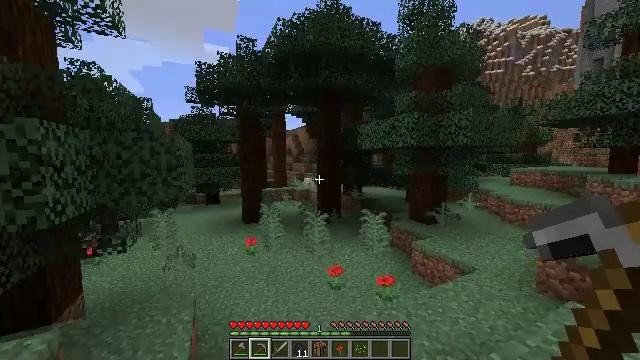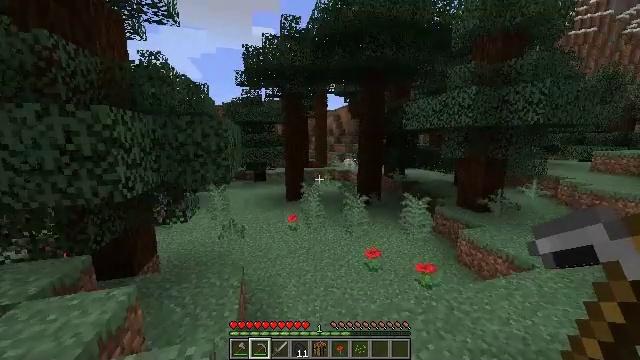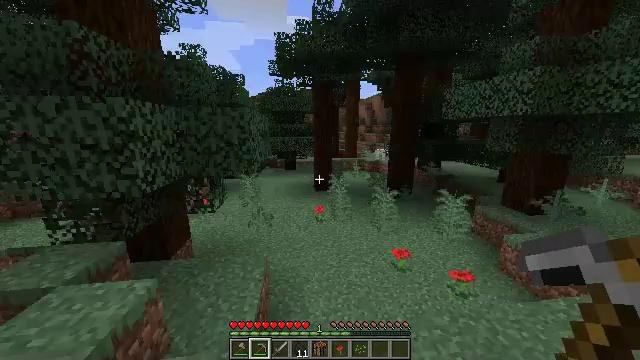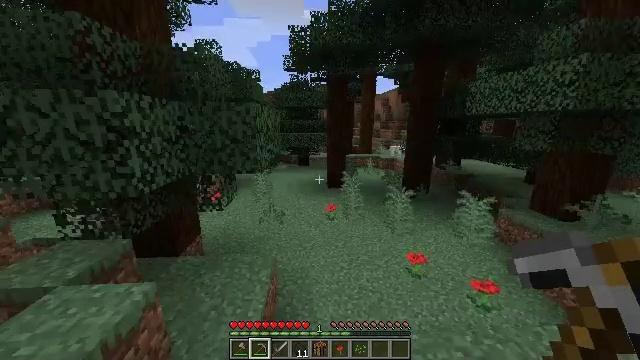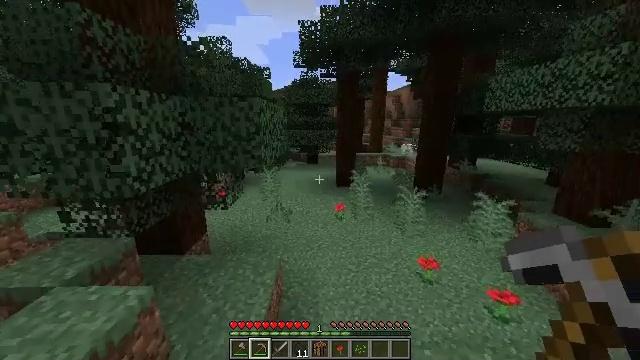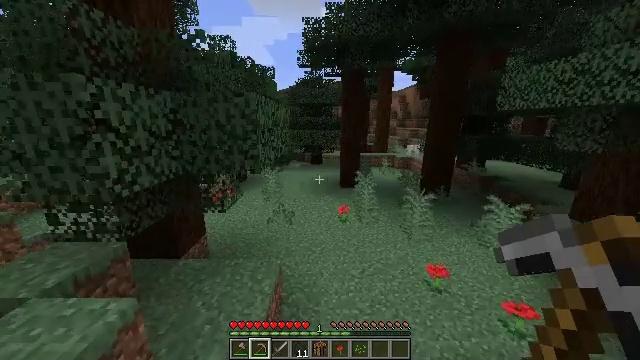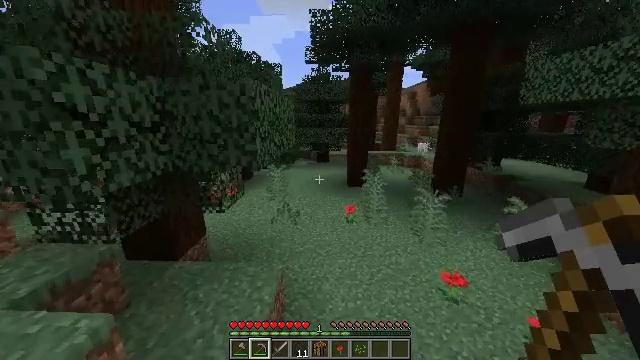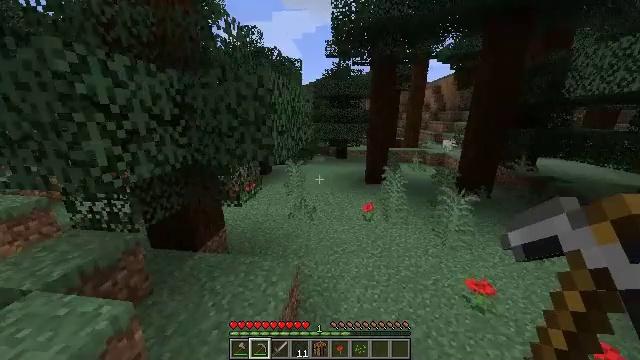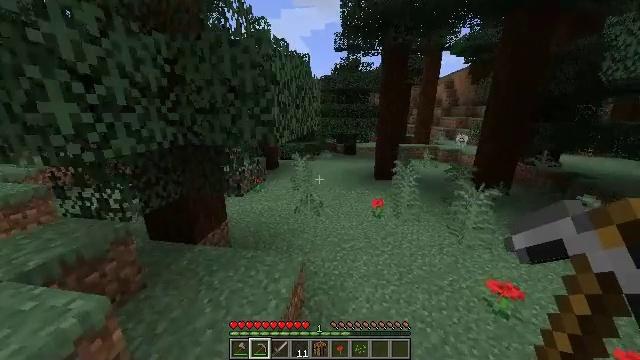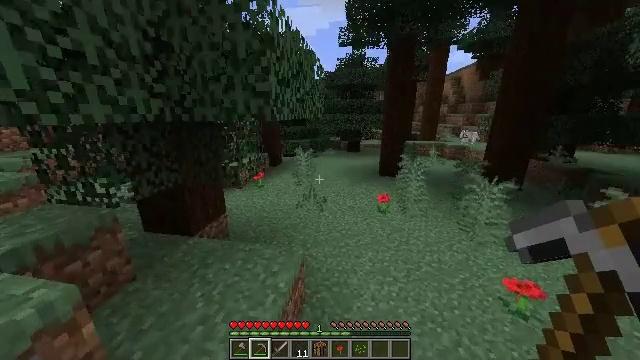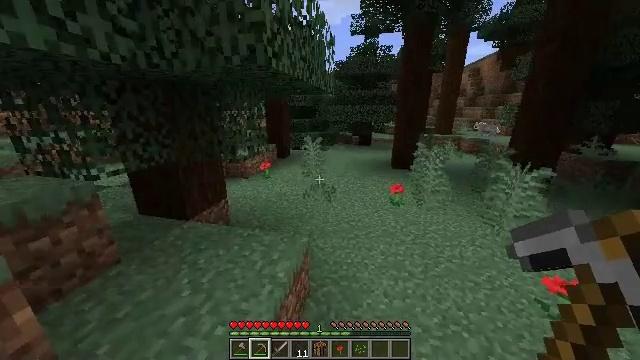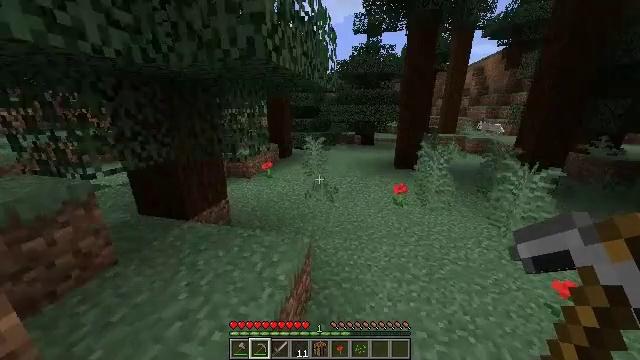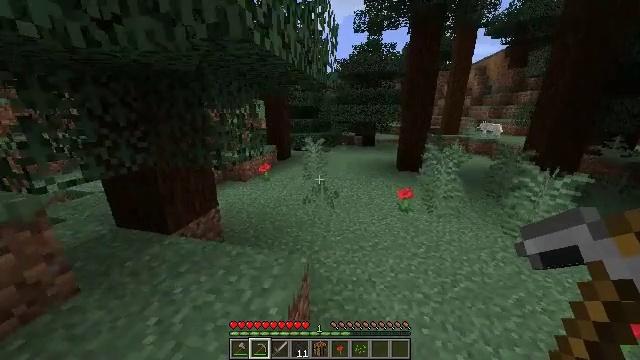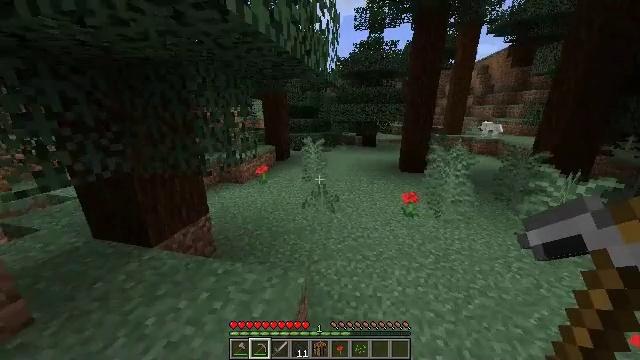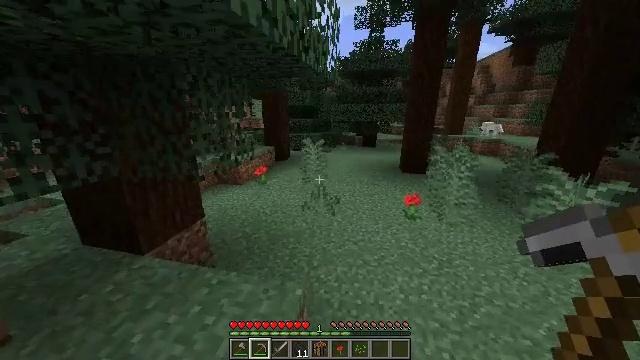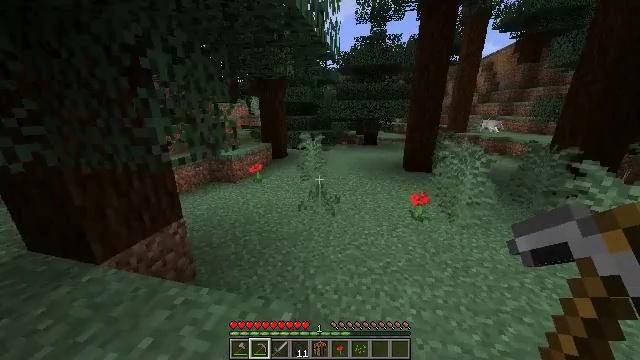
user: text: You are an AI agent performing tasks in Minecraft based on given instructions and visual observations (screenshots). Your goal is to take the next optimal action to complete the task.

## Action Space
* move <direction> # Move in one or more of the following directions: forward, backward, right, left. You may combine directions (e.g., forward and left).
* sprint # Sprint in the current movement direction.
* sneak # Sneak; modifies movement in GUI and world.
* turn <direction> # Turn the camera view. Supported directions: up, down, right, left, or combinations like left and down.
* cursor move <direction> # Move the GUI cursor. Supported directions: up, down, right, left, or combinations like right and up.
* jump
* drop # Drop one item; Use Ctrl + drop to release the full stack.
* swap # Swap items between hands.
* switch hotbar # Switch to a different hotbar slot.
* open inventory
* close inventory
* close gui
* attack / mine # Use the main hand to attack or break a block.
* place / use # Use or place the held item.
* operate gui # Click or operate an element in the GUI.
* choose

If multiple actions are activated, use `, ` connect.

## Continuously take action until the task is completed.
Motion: motion action
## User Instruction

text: Attack the large fern to gather it.
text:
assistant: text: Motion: move forward, sprint, turn left and down
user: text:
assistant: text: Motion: move forward, sprint, turn left and down
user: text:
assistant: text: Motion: move forward, sprint, turn left and down
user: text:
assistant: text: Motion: move forward, sprint, turn left
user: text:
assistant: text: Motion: move forward, sprint, turn left
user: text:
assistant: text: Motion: move forward, sprint, turn left
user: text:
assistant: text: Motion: move forward, sprint, turn left and down
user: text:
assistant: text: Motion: move forward, turn left
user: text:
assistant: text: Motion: move forward, turn left
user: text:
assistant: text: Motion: move forward, turn left
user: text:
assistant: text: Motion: move forward
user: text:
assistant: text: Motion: move forward
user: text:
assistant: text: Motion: move forward
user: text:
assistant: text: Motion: move forward
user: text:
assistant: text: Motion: move forward
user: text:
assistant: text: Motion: move forward
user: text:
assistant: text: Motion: move forward
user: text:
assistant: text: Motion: move forward
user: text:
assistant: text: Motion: move forward
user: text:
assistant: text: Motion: turn left
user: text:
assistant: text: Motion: move forward, turn left
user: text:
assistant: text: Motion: move forward, turn left
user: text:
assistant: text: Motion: move forward, turn left
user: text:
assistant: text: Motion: move forward
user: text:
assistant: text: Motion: move forward
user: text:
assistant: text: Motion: move forward
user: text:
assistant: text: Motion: move forward
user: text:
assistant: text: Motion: move forward
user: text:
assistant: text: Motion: move forward
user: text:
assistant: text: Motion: move forward